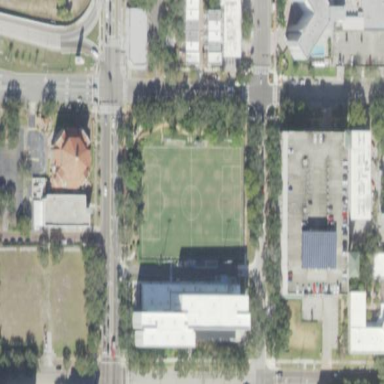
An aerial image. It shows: Soccer pitch for leisureland activities.